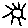
Label: sun